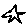
Label: star